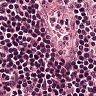
Metastatic tissue present: no